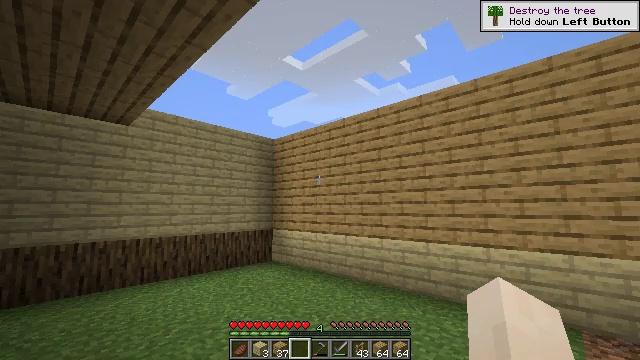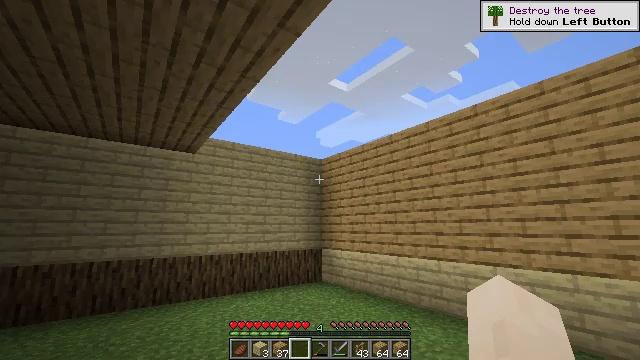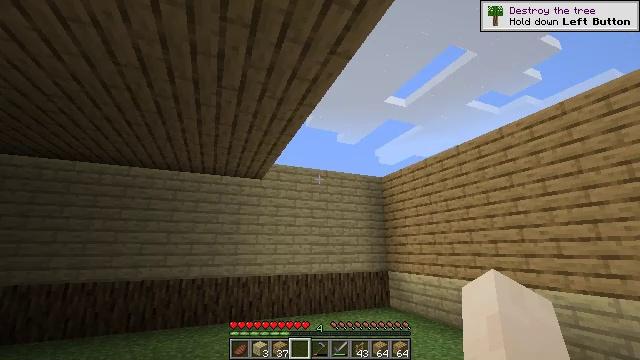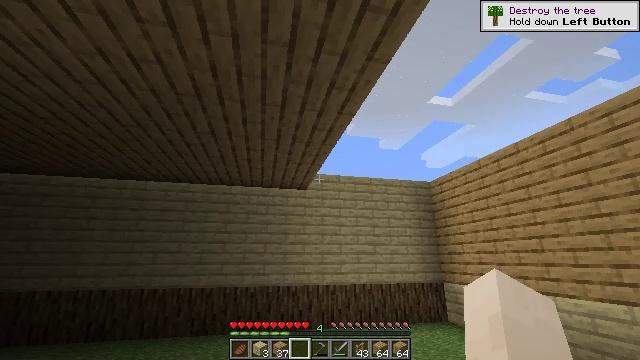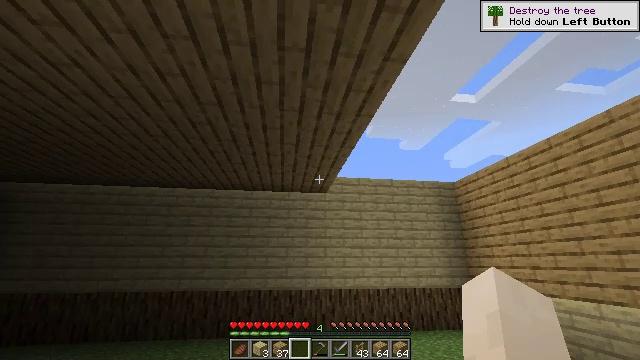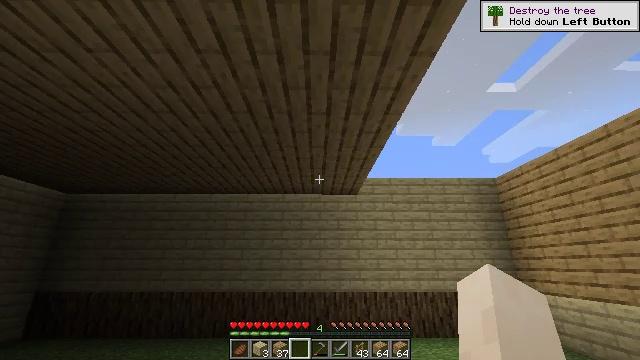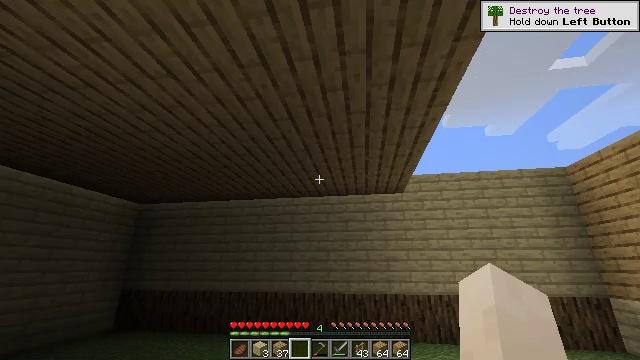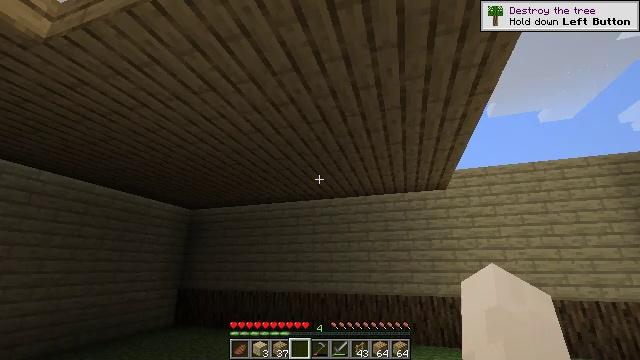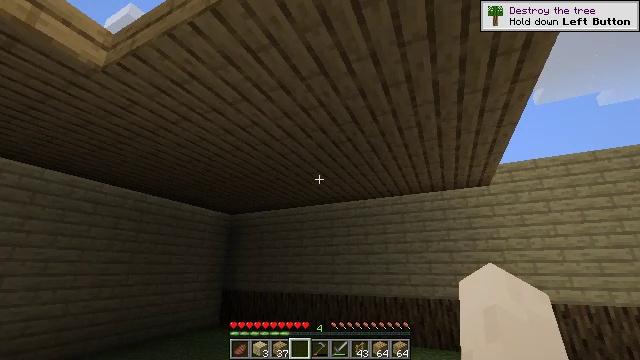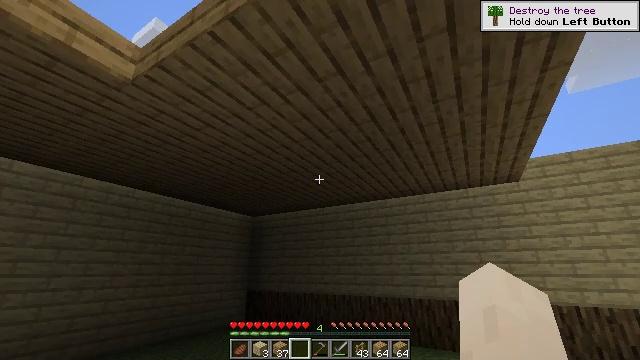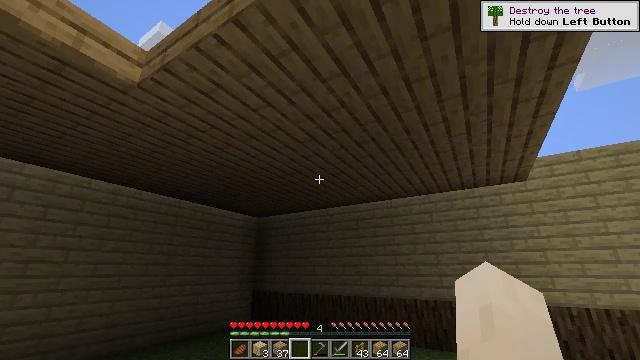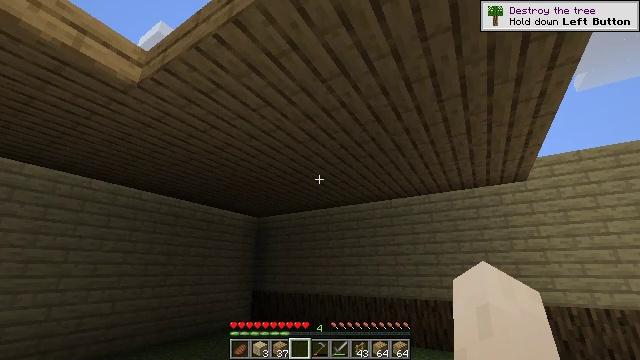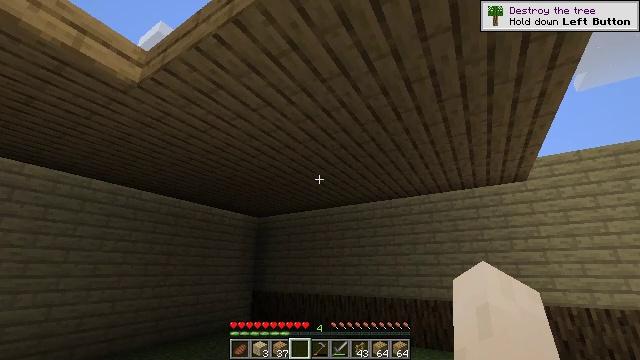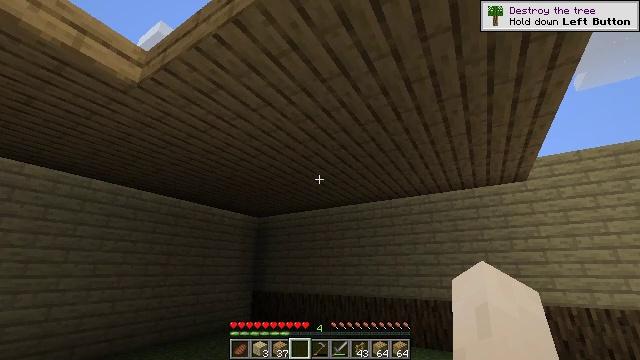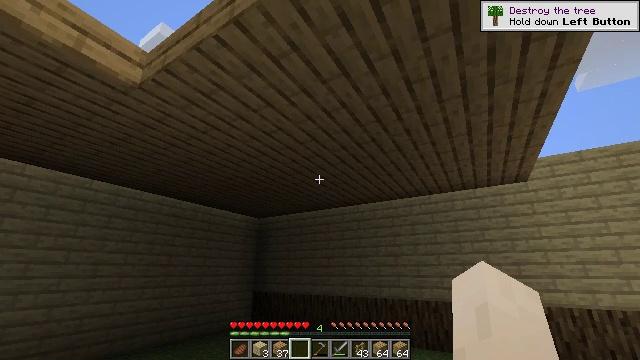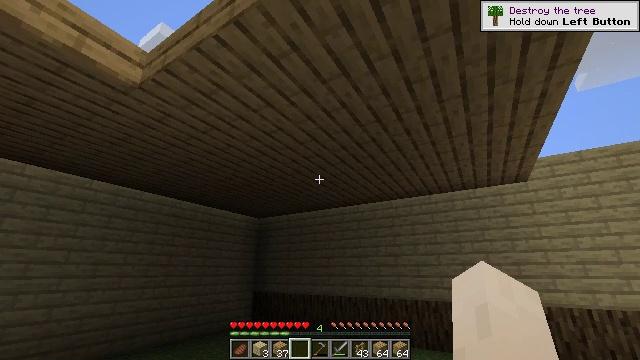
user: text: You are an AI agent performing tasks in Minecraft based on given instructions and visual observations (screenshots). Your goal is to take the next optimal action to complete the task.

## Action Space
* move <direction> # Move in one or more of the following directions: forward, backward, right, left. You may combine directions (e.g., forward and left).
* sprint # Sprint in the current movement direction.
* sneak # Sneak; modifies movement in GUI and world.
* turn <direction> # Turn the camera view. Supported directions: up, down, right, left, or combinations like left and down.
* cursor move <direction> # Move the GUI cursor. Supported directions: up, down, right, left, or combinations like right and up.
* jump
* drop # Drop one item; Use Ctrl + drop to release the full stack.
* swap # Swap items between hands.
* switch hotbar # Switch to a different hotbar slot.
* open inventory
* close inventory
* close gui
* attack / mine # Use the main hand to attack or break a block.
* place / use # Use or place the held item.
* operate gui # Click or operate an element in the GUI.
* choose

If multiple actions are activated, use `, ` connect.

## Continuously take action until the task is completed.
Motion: motion action
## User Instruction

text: Use oak planks to craft an oak slab.
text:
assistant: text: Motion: turn left and up
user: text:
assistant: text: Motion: turn left and up
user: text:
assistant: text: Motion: turn left and up
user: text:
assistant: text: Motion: turn left
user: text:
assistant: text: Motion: turn left
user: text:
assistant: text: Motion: turn left
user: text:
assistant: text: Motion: turn left
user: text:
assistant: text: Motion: turn left
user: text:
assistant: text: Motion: turn left
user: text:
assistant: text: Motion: turn left
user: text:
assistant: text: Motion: no_op
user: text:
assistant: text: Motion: no_op
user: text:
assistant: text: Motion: no_op
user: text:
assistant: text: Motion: no_op
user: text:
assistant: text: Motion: no_op
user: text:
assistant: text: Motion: move right
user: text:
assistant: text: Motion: move right
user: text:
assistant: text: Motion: move right
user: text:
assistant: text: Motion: move right, turn left
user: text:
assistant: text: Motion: move right, turn left
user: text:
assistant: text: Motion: move right, turn left
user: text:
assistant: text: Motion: move right, turn left
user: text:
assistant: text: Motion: move right, turn left
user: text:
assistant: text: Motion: move right, turn left and up
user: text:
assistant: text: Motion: move right, turn left
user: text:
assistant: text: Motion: move right, turn left
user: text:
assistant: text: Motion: move right, turn left
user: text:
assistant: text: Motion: move right, turn left
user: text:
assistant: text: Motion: move right, turn left
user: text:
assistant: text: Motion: move right, turn left